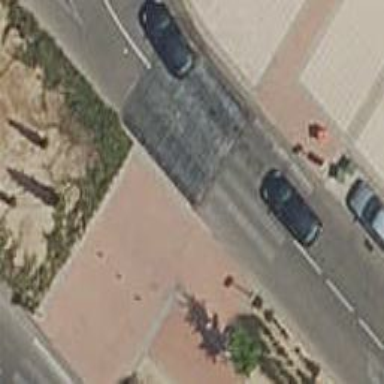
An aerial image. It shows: Crossing on footway made of paving stones. The crossing is zebra crossing.